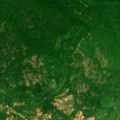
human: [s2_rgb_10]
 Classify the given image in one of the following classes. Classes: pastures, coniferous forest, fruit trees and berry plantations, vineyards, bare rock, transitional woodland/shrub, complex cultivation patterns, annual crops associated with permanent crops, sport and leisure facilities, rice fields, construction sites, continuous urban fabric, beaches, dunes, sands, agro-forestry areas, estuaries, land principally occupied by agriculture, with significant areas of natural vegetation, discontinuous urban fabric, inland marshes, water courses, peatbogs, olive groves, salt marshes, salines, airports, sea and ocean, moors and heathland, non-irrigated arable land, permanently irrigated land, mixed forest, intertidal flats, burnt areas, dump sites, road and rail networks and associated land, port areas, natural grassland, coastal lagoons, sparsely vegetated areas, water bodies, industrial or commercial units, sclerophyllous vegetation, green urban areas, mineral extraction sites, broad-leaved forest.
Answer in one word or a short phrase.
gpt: land principally occupied by agriculture, with significant areas of natural vegetation, broad-leaved forest, transitional woodland/shrub